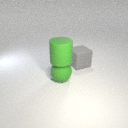
large gray rubber cube behind large green rubber sphere